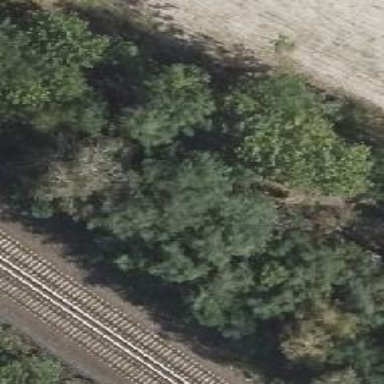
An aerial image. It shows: Abandoned railway with historical significance.